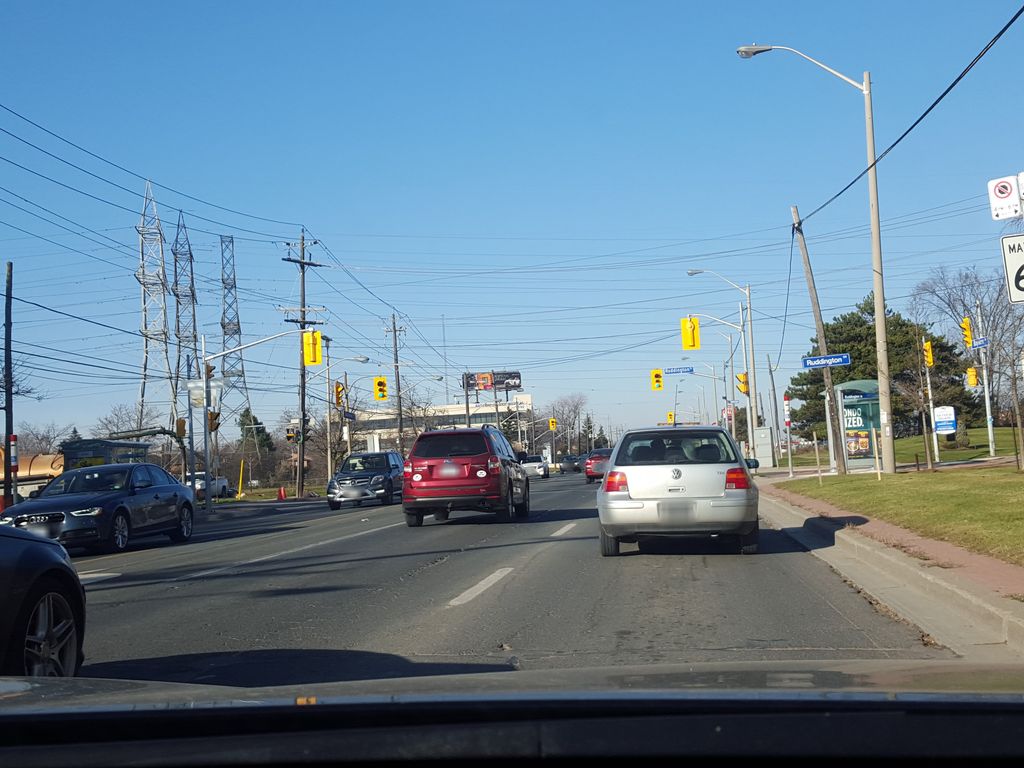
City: toronto